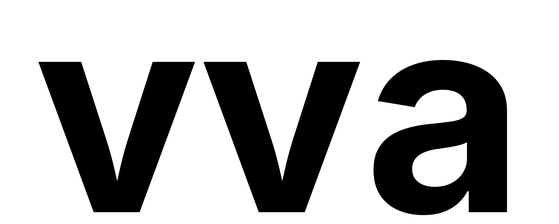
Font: Inter_Bold